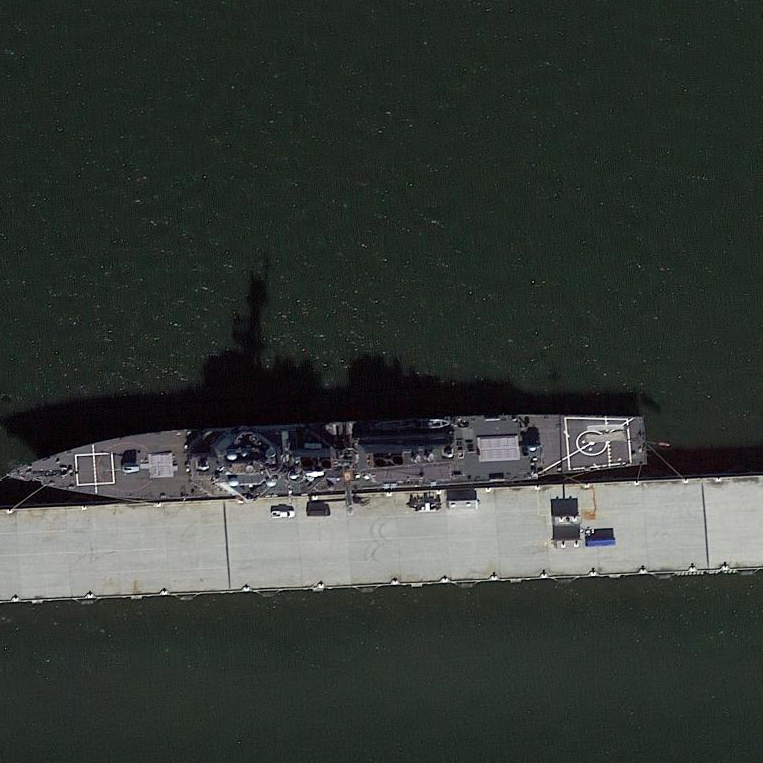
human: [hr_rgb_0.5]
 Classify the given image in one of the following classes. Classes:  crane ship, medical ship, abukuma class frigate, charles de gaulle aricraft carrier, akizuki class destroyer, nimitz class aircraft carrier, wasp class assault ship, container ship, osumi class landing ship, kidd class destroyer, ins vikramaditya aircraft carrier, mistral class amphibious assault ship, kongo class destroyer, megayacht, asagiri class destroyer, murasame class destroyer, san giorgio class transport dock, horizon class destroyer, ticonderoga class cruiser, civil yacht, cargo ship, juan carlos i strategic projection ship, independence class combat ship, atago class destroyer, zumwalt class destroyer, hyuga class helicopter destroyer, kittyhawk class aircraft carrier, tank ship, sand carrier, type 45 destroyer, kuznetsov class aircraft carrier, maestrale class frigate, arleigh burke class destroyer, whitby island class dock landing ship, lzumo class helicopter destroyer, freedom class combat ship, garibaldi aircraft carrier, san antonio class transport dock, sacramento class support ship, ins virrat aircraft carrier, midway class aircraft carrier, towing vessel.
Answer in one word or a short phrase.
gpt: Arleigh Burke class destroyer